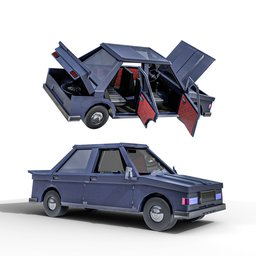
Label: mechanical